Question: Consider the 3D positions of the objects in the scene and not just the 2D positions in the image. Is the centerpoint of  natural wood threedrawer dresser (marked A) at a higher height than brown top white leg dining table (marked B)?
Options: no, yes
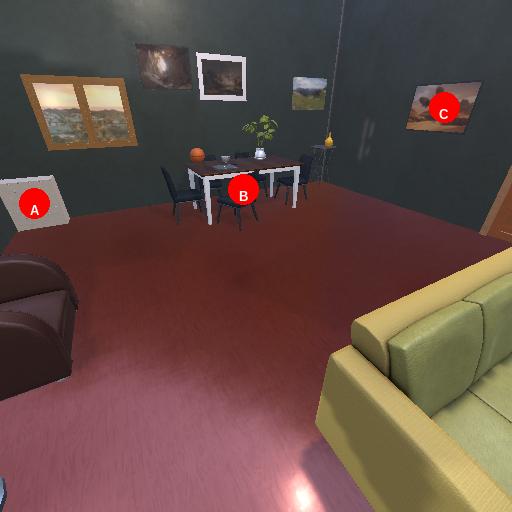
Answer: no